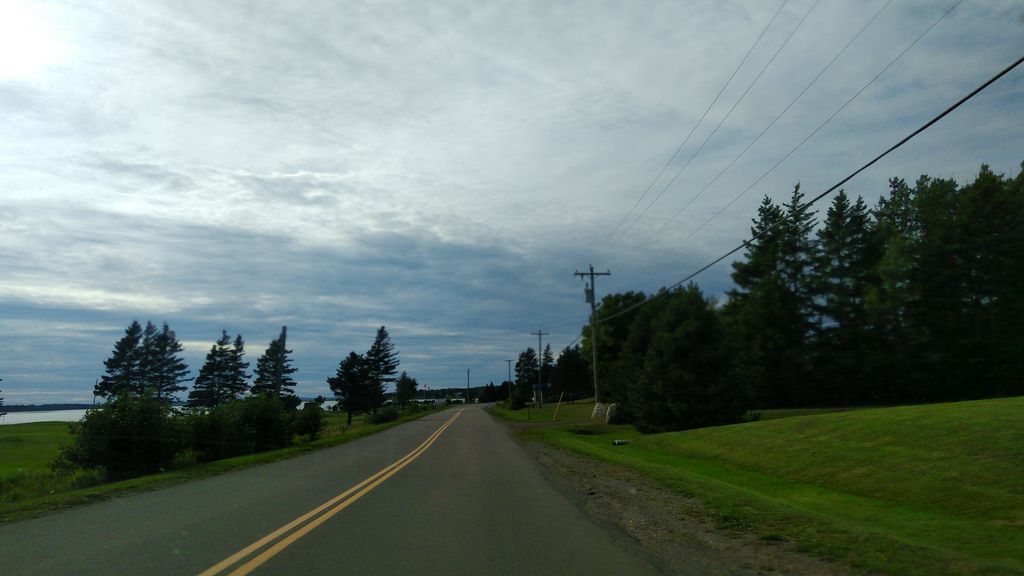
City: charlottetown